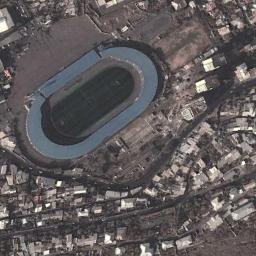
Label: stadium